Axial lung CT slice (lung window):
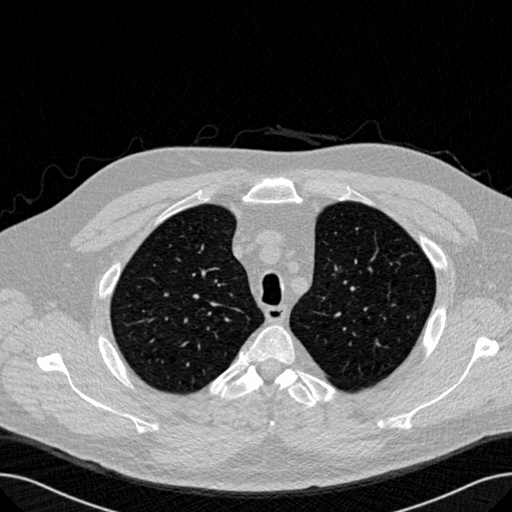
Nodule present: no